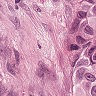
Metastatic tissue present: yes